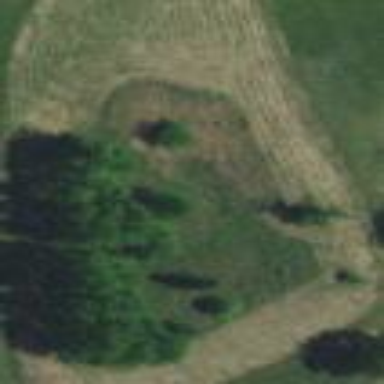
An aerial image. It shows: Rough grassy area used for golf.